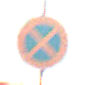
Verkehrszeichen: AbsolutesHalteverbot
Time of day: MorningAfternoon
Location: Outdoor (Nature)
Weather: Overcast
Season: NotSpecified
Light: Natural